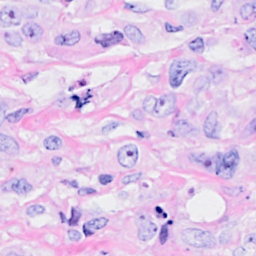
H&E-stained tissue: Breast